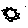
Label: cloud